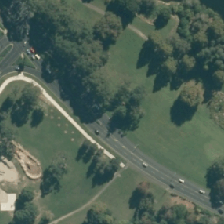
Land cover: urban_parkland